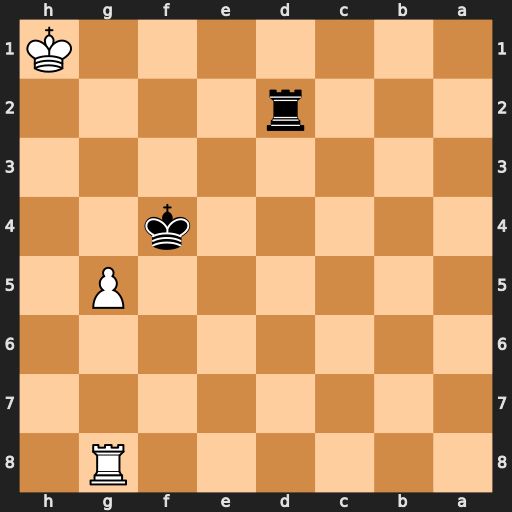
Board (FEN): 6R1/8/8/6P1/5k2/8/3r4/7K
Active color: b
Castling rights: -
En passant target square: -
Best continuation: Kg3 Rf8 Rd1+ Rf1 Rxf1#